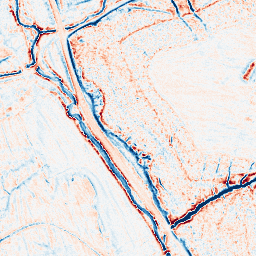
Category: edge_preserving
Decomposition family: anisotropic_diffusion
Decomposition parameters: iterations: 20
kappa: 10
gamma: 0.1
Upsampling method: bicubic_3x
Upsampling parameters: scale: 3
Upsampling scale: 3